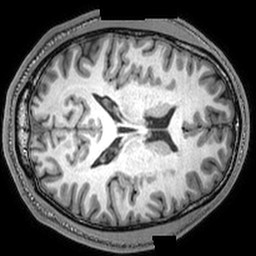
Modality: T1w
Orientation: axial
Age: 24
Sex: male
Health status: healthy
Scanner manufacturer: philips
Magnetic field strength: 3 T
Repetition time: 0.007093 s
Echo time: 0.003195 s